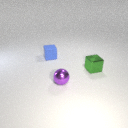
small blue rubber cube to the left of small green metal cube